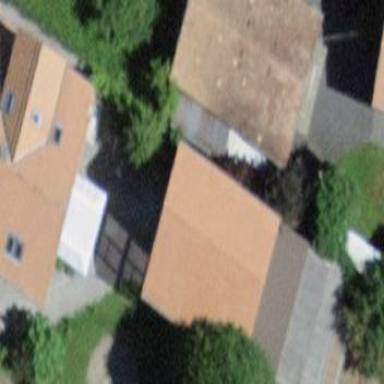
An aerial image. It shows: Barn.